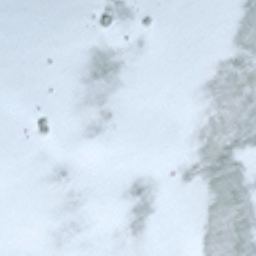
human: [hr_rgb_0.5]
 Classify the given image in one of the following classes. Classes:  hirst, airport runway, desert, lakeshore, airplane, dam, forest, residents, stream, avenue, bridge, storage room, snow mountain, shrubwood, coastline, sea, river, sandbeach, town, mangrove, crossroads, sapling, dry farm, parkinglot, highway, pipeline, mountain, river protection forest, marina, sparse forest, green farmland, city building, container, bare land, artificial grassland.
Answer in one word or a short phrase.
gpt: snow mountain